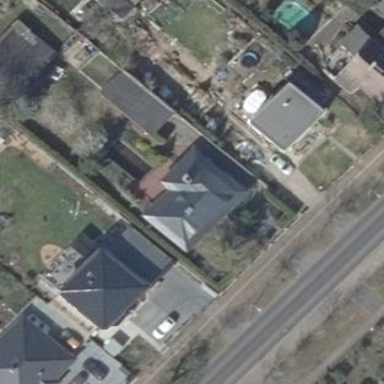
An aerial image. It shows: Detached building.